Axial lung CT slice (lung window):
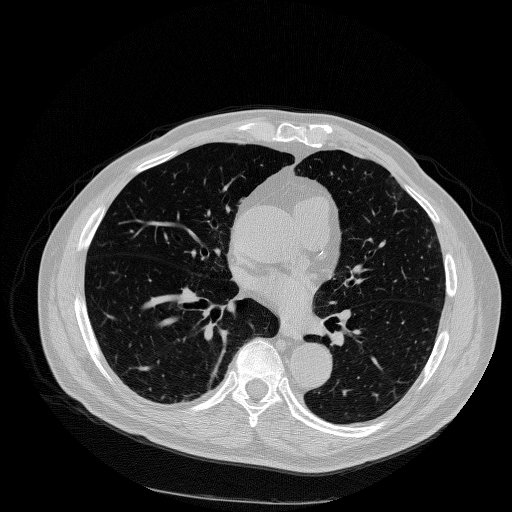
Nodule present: no